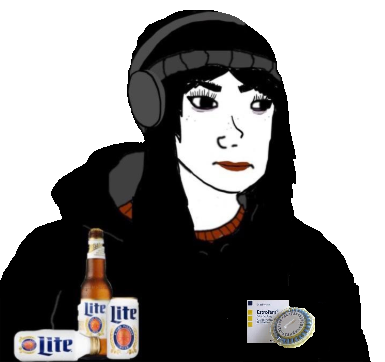
Label: 5_Doomer